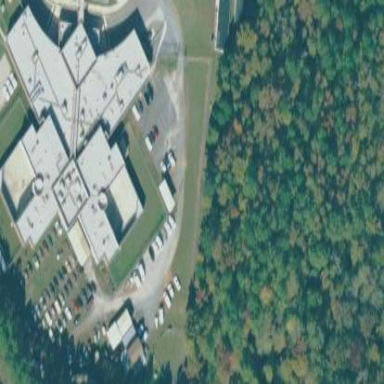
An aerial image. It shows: Prison.